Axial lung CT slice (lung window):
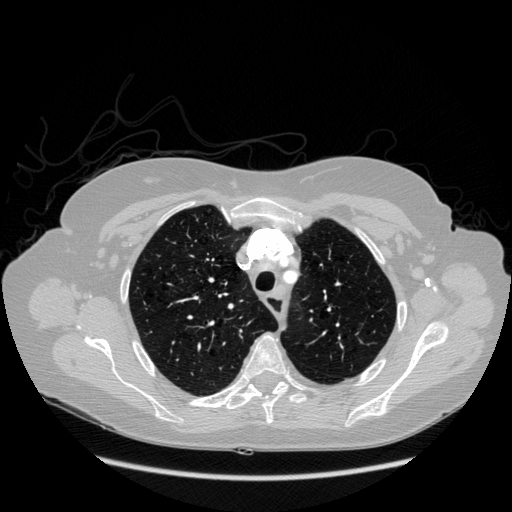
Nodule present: no